Question: Given two simple graphs:
'''
library(igraph)
g <- graph.empty()
g <- g + vertices(1,2,3)
g <- g + path(1,2,3)
g1 <- g
V(g1)$color = c(1,2,2)
g2 <- g
V(g2)$color = c(2,1,1)
'''
which look like:
'''
par(mfrow=c(1,2))
palette(rainbow(3))
plot(g1)
plot(g2)
'''

How come they are not isomorphic?
'''
graph.isomorphic.vf2(g1,g2)$iso
'''
> FALSE
and most important, if this is not an isomorphism, how can I detect this kind of equivalence within 'igraph' ?
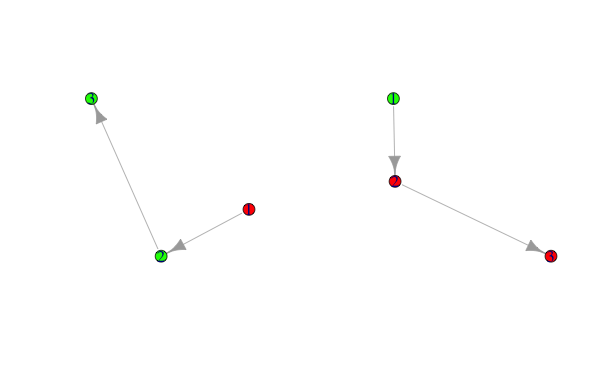
Answer: To avoid color permutations, <URL>. The idea is to recolour the vertices to be all the same and then all vertices that used to share the same color now have an edge to a common vertex. And then we can apply a classic 'vf2'for colored graphs.

My implementation:
'''
library(igraph)
isocolor.setup <- function(g){
# Transform a graph so that it can be used in colored isomorphism algorithms
# Args:
# g: graph
# Returns:
# Transformed graph
nvertices <- vcount(g)
colors <- unique(V(g)$color)
g <- add.vertices(g, length(colors), color=max(colors)+1)
for(i in 1:length(colors)){
group <- V(g)[V(g)$color==colors[i]]
aux.id <- nvertices + i
g[from = group, to = rep(aux.id,length(group))] <- TRUE
}
V(g)[1:nvertices]$color <- 1
V(g)[V(g)$color != 1]$color <- 2
return(g)
}
'''
Examples:
'''
setup_palette <- function(g){
palette(rainbow(max(2,length(unique(V(g)$color)))))
}
par(mfrow=c(3,2))
# First graph
g1 <- graph.ring(6)
V(g1)$color <- c(1,1,2,2,3,3)
setup_palette(g1)
plot(g1)
g1.mapped <- isocolor.setup(g1)
setup_palette(g1.mapped)
setup_palette(g1.mapped)
plot(g1.mapped)
# Second graph
g2 <- graph.ring(6)
V(g2)$color <- c(2,3,2,3,1,1)
setup_palette(g2)
plot(g2)
g2.mapped<- isocolor.setup(g2)
setup_palette(g2.mapped)
plot(g2.mapped)
title(paste("
g1 iso g2?", graph.isomorphic.vf2(g1.mapped, g2.mapped)$iso))
# Third graph
g3 <- graph.ring(6)
V(g3)$color <- c(1,1,3,3,2,2)
setup_palette(g3)
plot(g3)
g3.mapped<- isocolor.setup(g3)
setup_palette(g3.mapped)
plot(g3.mapped)
title(paste("
g1 iso g3?", graph.isomorphic.vf2(g1.mapped, g3.mapped)$iso))
'''

Of course we should check, as a first filter, whether they both have the same color frequency as explained by @josilber.